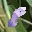
Label: 8